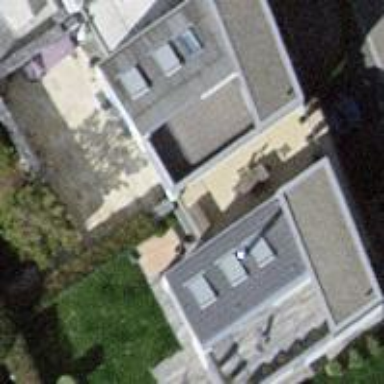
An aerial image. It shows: View of roof of building.